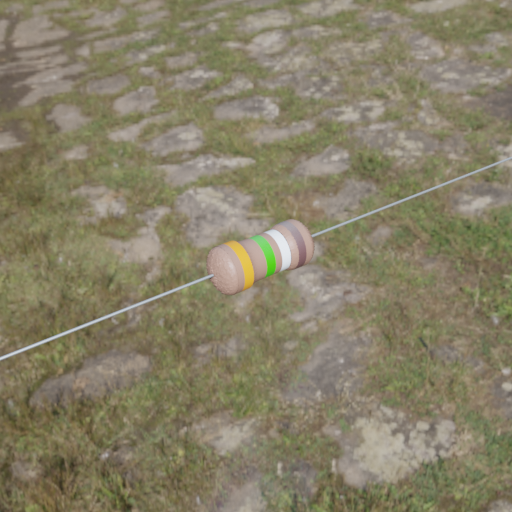
Resistor colour bands (in order): orange, green, white, brown